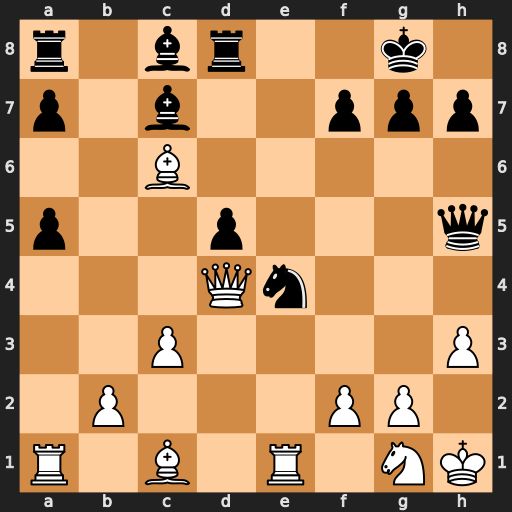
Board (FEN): r1br2k1/p1b2ppp/2B5/p2p3q/3Qn3/2P4P/1P3PP1/R1B1R1NK
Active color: w
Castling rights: -
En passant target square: -
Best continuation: Bxa8 Bb6 Rxe4